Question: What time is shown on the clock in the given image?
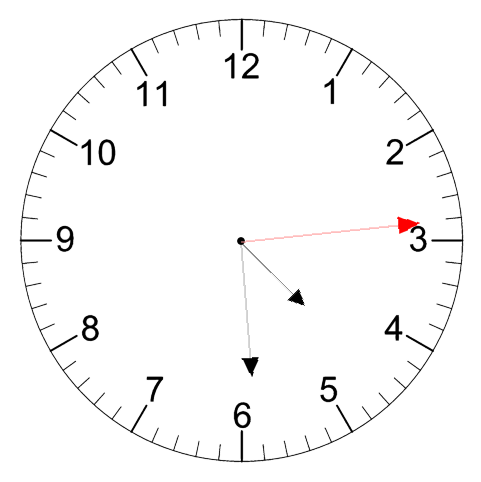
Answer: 04:29:14